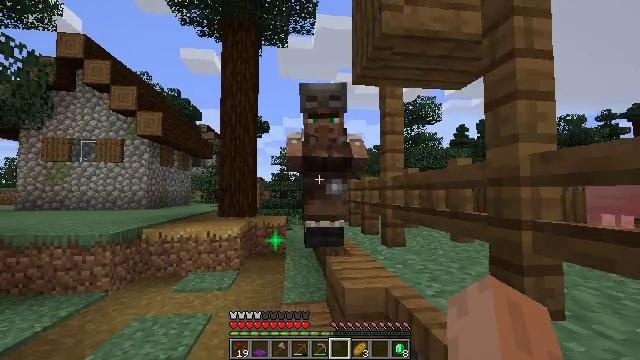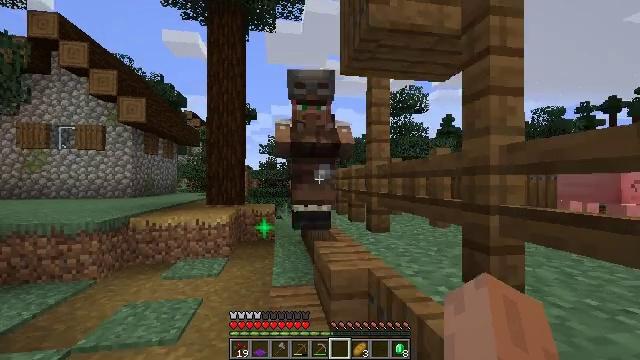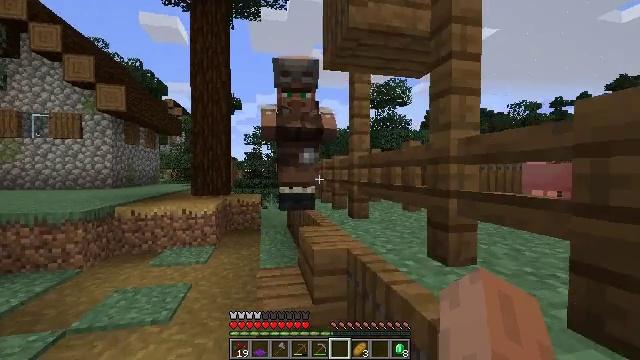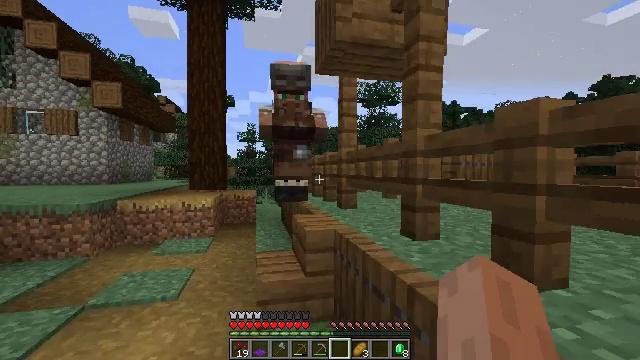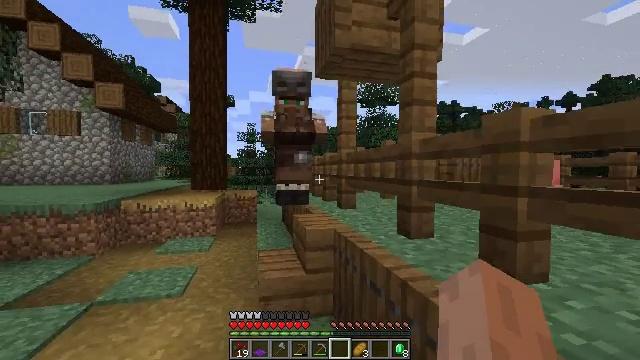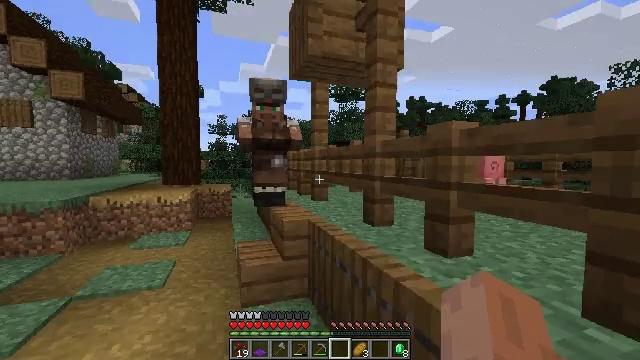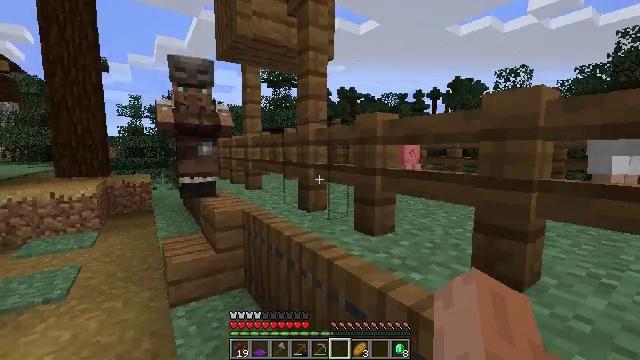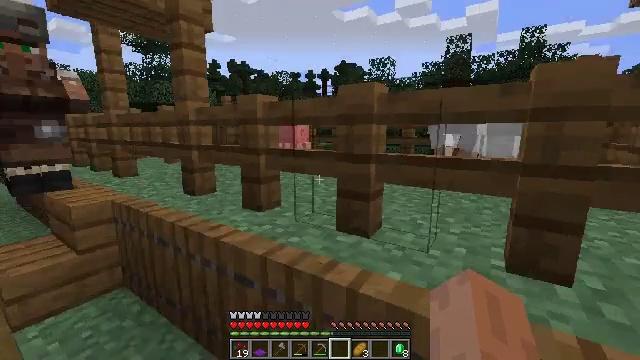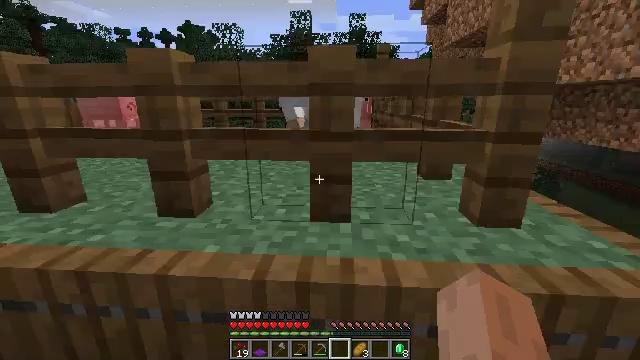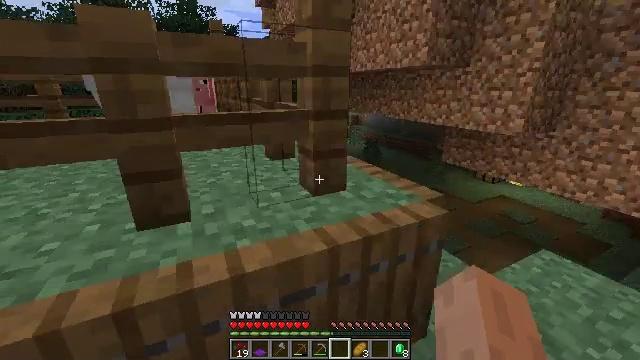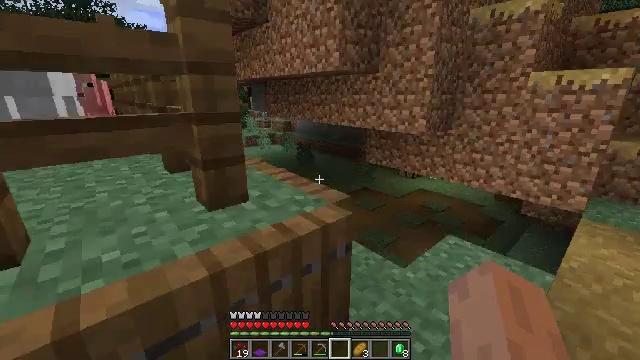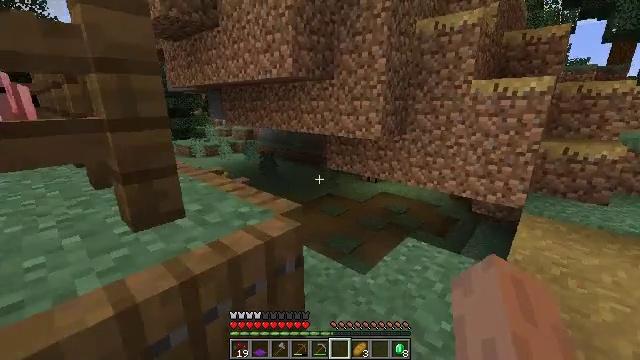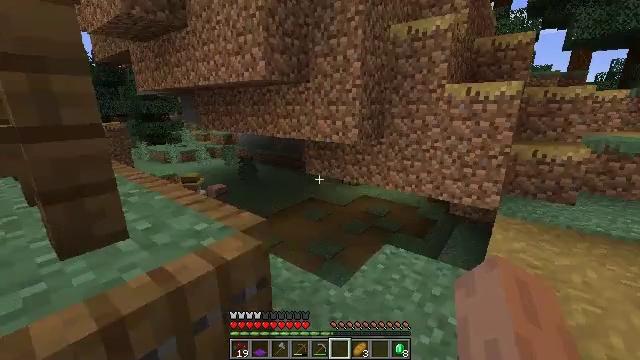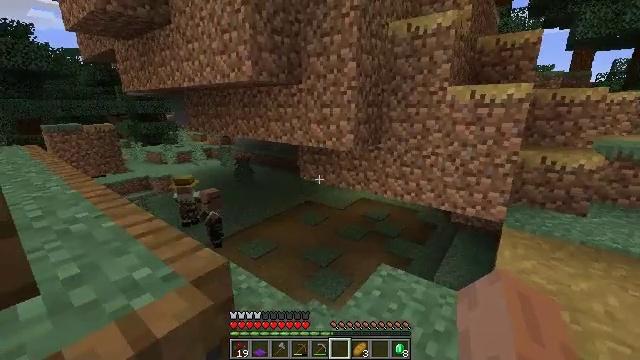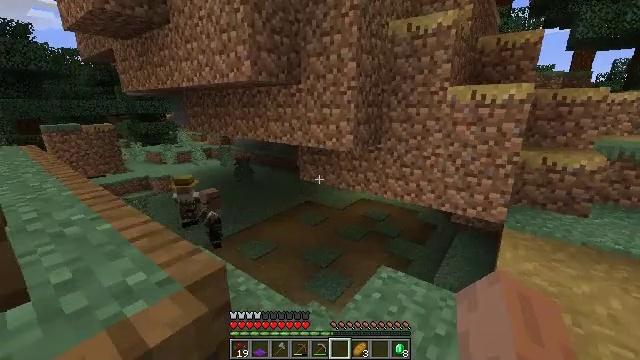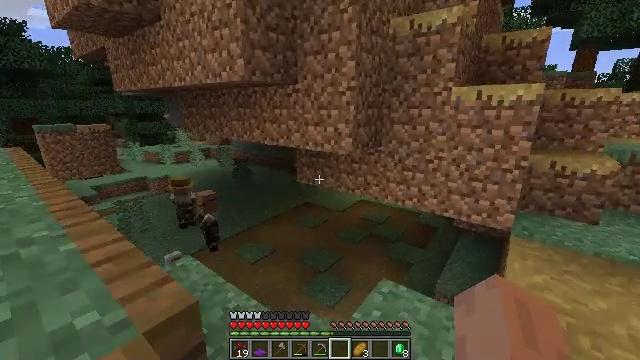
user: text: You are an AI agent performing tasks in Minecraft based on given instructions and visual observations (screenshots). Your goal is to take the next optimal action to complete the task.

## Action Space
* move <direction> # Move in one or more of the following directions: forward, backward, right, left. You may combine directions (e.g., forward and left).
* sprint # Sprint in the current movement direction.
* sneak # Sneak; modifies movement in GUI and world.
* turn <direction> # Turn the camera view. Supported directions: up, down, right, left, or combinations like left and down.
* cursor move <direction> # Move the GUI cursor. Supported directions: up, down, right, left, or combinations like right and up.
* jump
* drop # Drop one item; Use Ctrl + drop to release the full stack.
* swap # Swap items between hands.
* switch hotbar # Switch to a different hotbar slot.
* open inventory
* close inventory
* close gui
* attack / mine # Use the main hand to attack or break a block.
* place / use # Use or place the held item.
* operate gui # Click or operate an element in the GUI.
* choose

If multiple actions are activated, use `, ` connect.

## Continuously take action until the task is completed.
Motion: motion action
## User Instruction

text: Craft some bread.
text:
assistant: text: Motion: move back, turn right and down
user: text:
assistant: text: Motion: move back, turn right and down
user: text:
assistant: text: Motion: move back, turn right
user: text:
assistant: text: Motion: move back
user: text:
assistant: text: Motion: move back, turn right and down
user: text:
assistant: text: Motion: move back and move right, turn right and down
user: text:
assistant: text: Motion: move right, turn right and down
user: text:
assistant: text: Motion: move right, turn right and down
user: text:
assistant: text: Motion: move right, turn right and down
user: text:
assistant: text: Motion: move forward and move right, turn right and up
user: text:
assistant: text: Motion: move forward and move right, turn right and up
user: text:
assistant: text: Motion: move forward, turn right
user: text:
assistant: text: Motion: move forward
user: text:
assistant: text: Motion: move forward
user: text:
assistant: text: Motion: move forward
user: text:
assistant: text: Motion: move forward
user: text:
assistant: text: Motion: move forward
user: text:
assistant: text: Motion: move forward
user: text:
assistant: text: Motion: move forward, turn left
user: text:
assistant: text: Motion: move forward, turn left
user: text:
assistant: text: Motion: move forward, turn left
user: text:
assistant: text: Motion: move forward, turn left
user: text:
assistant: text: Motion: move forward, turn left and down
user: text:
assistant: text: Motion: move forward, turn left
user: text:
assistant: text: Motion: move forward
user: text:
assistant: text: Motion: move forward
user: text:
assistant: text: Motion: move forward
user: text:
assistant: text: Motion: move forward
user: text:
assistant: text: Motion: move forward
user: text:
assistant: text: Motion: move forward